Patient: sex M, age 51
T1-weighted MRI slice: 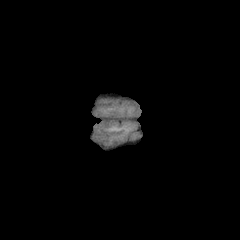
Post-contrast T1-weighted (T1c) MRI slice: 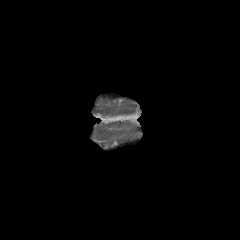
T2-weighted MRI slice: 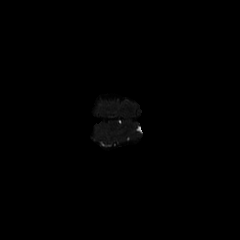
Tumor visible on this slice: no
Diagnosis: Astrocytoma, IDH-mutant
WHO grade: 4